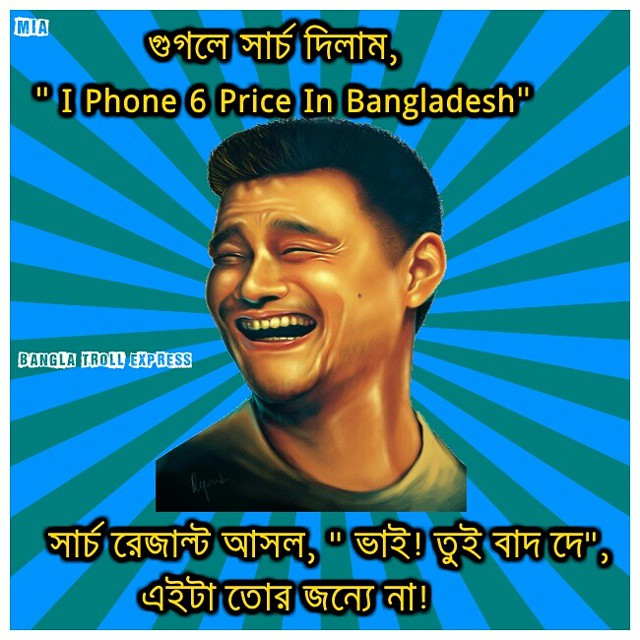
Caption: গুগলে সার্চ দিলাম " I Phone 6 Price In Bangladesh"   সার্চ রেজাল্ট আসল, "ভাই ! তুই বাদ দে", এইটা তোর জন্যে না !
Label: non-hate